Interaction volume radius: 5 \u00c5
Interaction volume height: 30 \u00c5
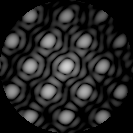
Disorder parameter: 0.06828